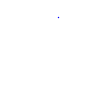
Particle: kaon